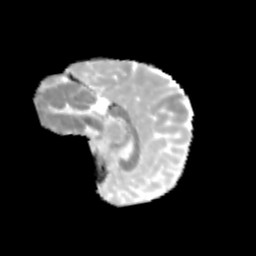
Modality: MD
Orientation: sagittal
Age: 10
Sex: female
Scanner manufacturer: siemens
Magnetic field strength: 3 T
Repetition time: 3.8 s
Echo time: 0.07 s